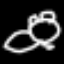
Label: frog